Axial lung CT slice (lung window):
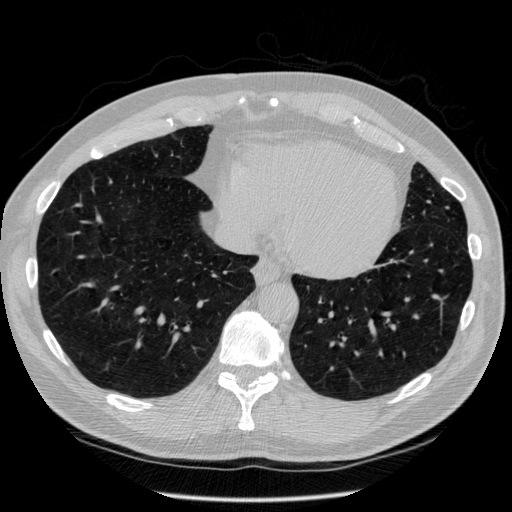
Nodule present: no